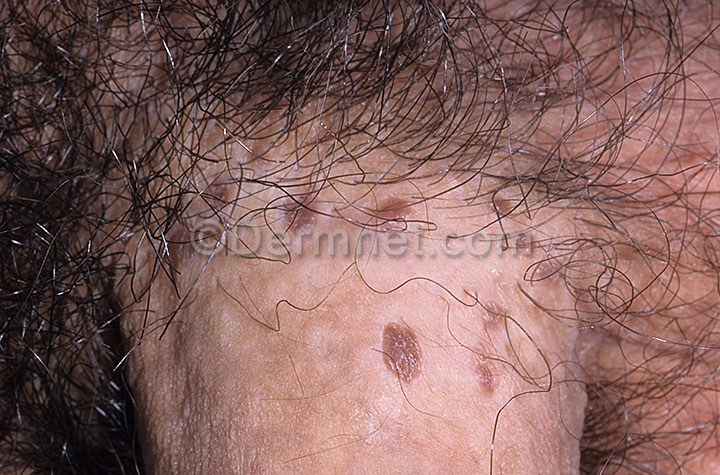
Disease: Herpes HPV and other STDs Photos